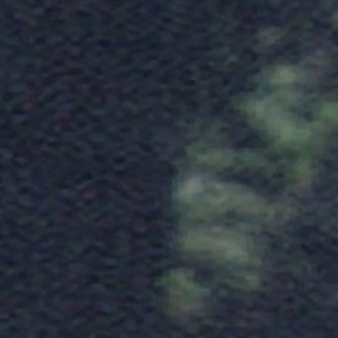
Label: other